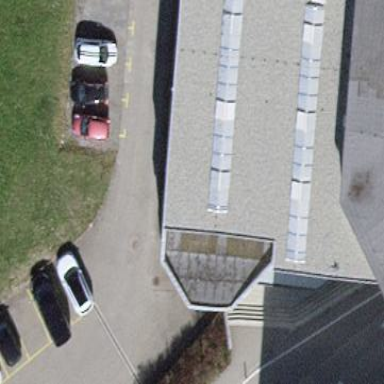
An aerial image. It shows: Industrial building.